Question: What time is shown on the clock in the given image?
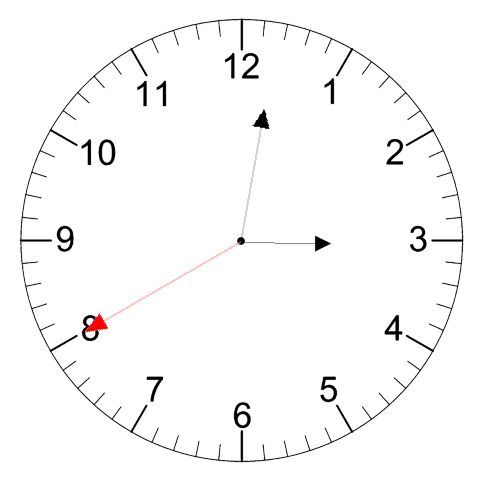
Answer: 03:01:40